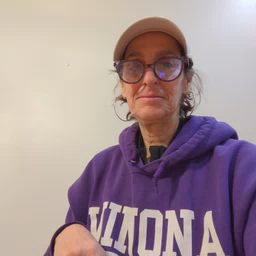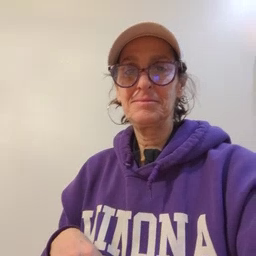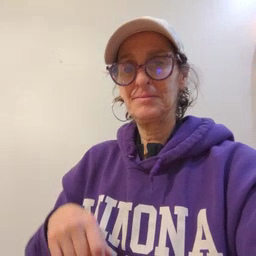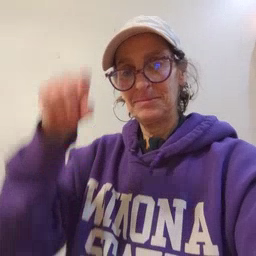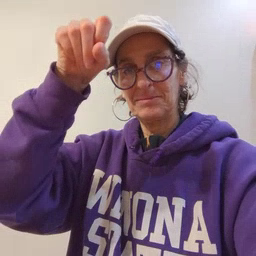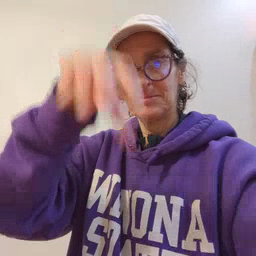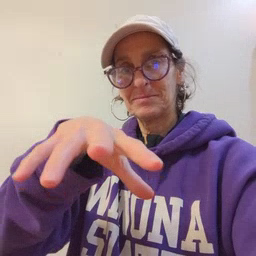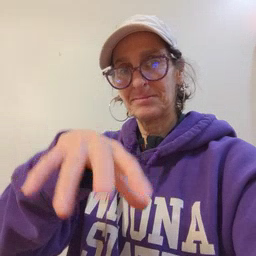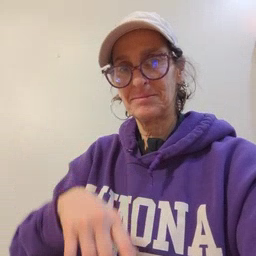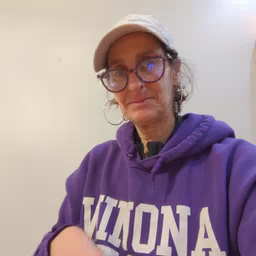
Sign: drop